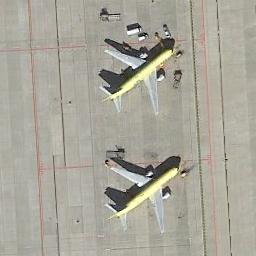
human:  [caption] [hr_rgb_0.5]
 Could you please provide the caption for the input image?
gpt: There are two yellow planes and many cars on the runway .

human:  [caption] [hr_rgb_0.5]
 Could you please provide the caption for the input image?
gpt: An airplane with two yellow fuselages in a clearing .

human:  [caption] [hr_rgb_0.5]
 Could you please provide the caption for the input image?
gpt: Two yellow fuselage planes parked in the open space .

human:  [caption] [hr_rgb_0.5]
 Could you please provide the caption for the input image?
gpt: Two yellow planes parked diagonally on the airport while some cars and facilities beside .

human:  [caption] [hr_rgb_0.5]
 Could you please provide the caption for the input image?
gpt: Two yellow and grey planes in the parking lot .